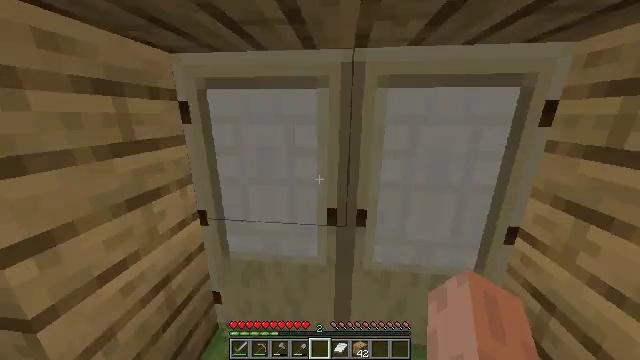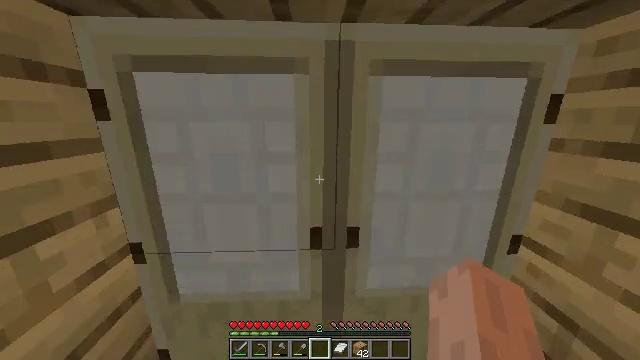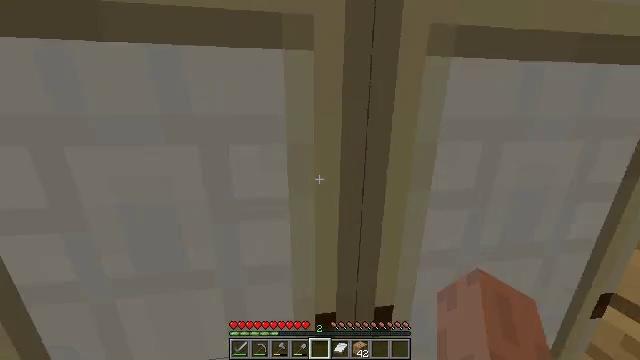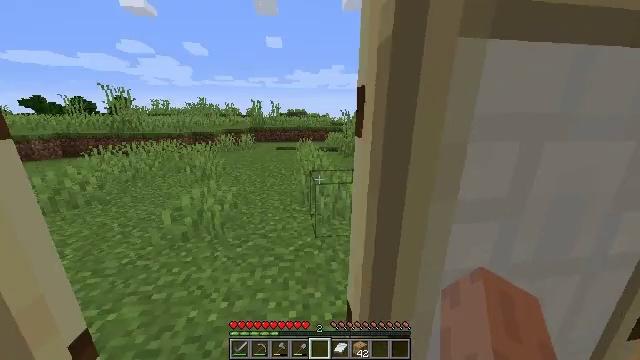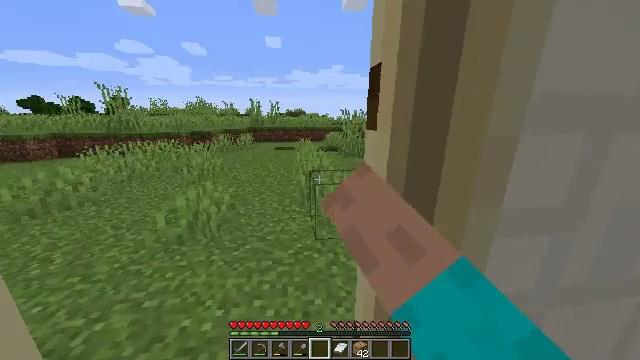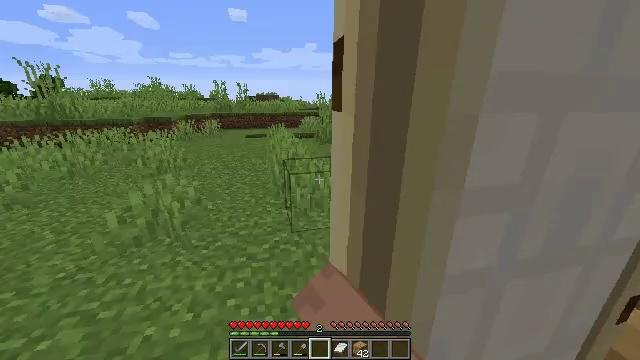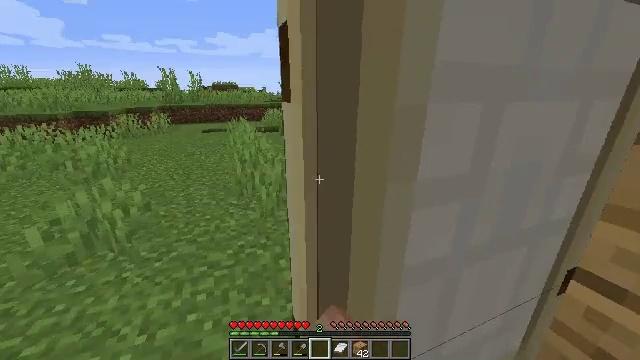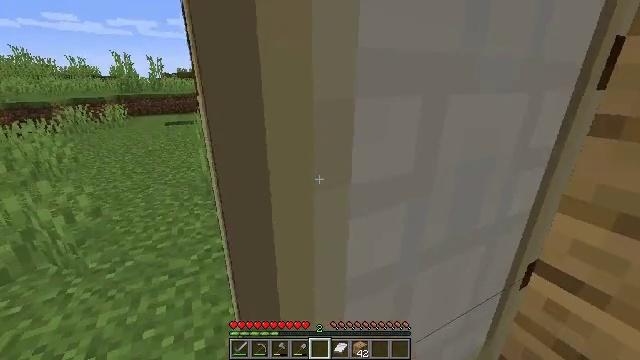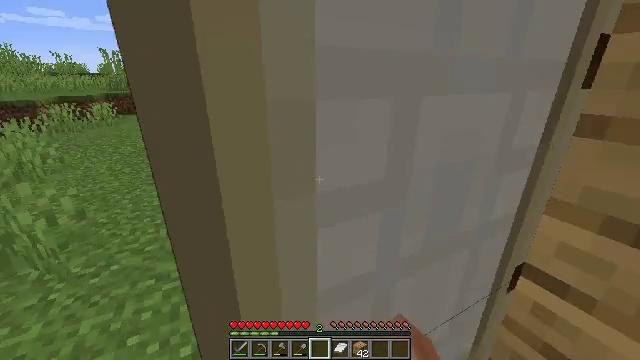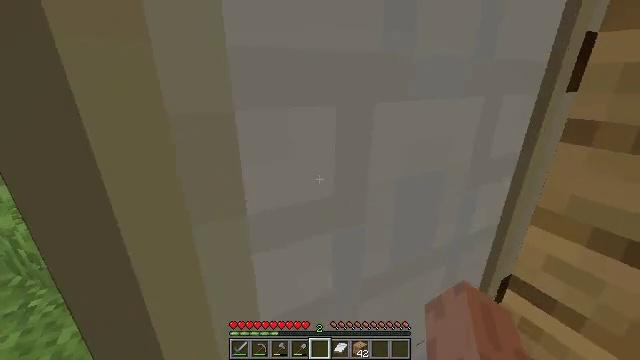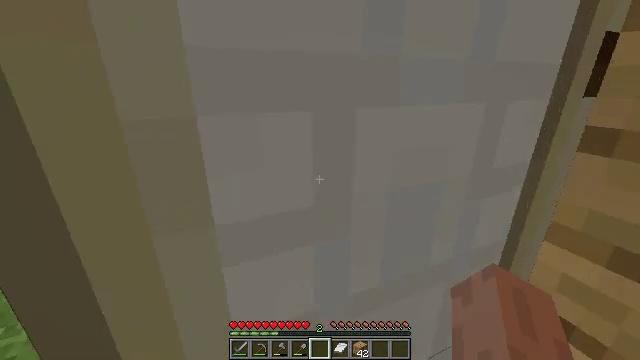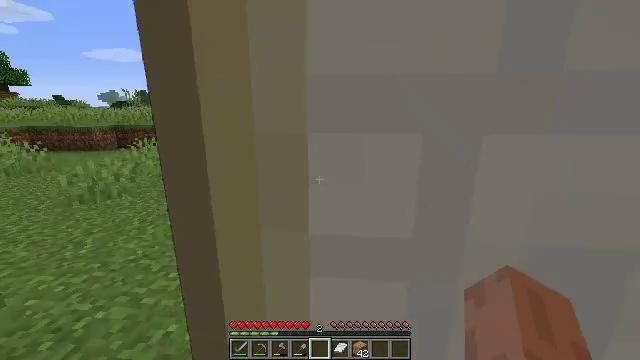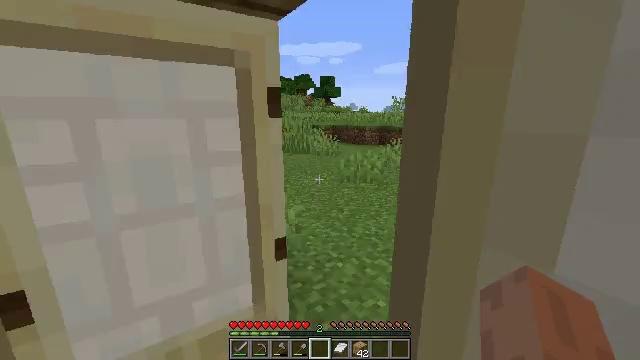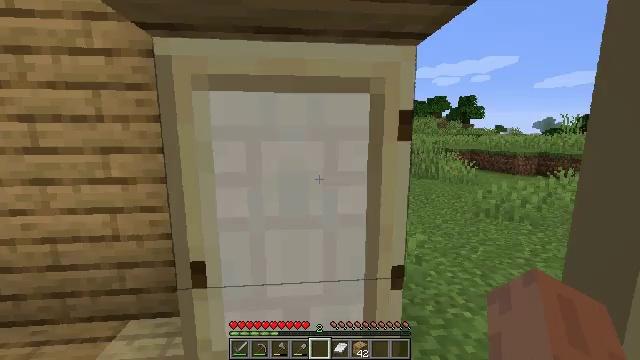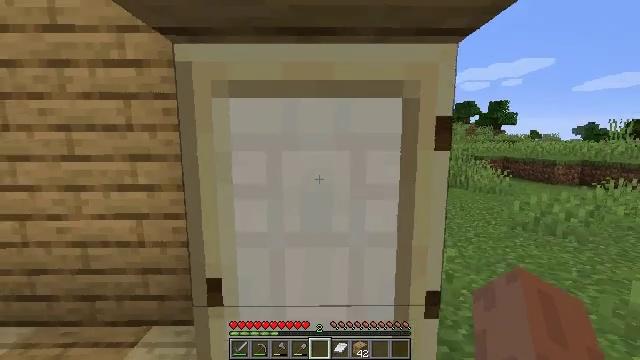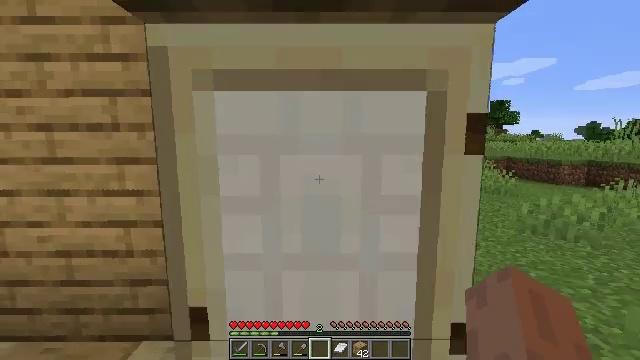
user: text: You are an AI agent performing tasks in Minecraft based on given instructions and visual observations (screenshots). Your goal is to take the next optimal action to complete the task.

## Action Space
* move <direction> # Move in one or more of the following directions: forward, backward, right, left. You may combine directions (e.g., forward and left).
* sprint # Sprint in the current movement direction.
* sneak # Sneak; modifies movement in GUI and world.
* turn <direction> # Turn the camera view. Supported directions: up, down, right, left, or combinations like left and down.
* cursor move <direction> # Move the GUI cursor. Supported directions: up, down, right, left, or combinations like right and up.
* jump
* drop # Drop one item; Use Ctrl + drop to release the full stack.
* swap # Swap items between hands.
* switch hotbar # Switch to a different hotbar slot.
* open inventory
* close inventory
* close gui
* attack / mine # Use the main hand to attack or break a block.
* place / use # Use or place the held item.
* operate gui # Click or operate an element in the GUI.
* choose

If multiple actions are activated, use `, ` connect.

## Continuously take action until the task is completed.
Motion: motion action
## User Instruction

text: Take oak planks to craft an oak pressure plate.
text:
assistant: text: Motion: move forward, turn right and up
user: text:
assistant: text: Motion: move forward, turn right
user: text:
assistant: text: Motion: move forward, sprint, use / place
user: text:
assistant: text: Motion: move forward, sprint, use / place
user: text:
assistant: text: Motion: move forward, sprint, turn right and down, use / place
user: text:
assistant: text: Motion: move forward, sprint, turn right and down
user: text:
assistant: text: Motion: move forward, sprint, turn right and down
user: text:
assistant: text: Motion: move forward, sprint, turn right
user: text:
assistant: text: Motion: move forward
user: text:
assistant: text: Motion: turn left
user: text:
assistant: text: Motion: turn left and up
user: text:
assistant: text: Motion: turn left
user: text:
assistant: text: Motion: move forward, turn left and up
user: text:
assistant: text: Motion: move forward, turn left and up
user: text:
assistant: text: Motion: move forward
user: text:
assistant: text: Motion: move forward, turn right
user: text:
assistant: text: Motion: move forward, turn right
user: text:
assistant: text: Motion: move forward and move right, turn right and down
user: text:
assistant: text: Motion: move forward and move right, turn right and down
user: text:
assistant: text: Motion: move forward and move right, turn left and down
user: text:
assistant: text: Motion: move forward and move right, turn left and down
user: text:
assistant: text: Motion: move forward and move right, turn left and down, use / place
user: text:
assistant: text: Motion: turn left, use / place
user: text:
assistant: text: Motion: turn left, use / place
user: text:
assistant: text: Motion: turn left
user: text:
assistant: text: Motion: turn left
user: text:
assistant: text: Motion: turn left
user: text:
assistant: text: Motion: turn left
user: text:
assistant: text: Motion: move back
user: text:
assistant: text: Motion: move back, turn right